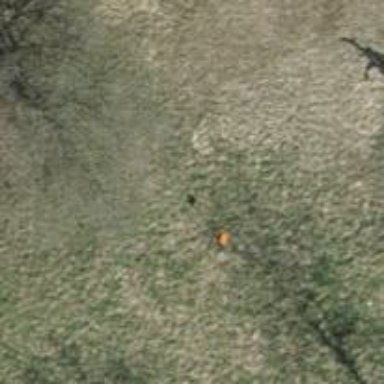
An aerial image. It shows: Pipeline marker.